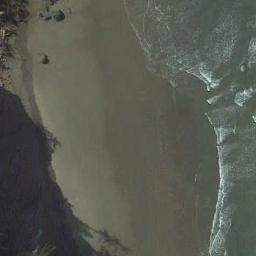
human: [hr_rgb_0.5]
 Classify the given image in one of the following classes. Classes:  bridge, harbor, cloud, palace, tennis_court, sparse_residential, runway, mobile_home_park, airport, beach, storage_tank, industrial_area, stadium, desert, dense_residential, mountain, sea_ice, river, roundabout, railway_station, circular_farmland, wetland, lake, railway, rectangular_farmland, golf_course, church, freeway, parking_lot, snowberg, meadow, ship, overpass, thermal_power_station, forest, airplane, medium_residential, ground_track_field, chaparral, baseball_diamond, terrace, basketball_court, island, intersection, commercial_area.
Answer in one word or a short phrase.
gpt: beach